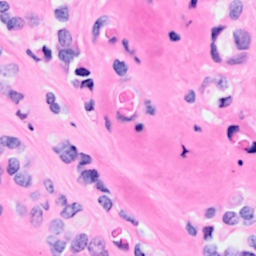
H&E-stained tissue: Breast